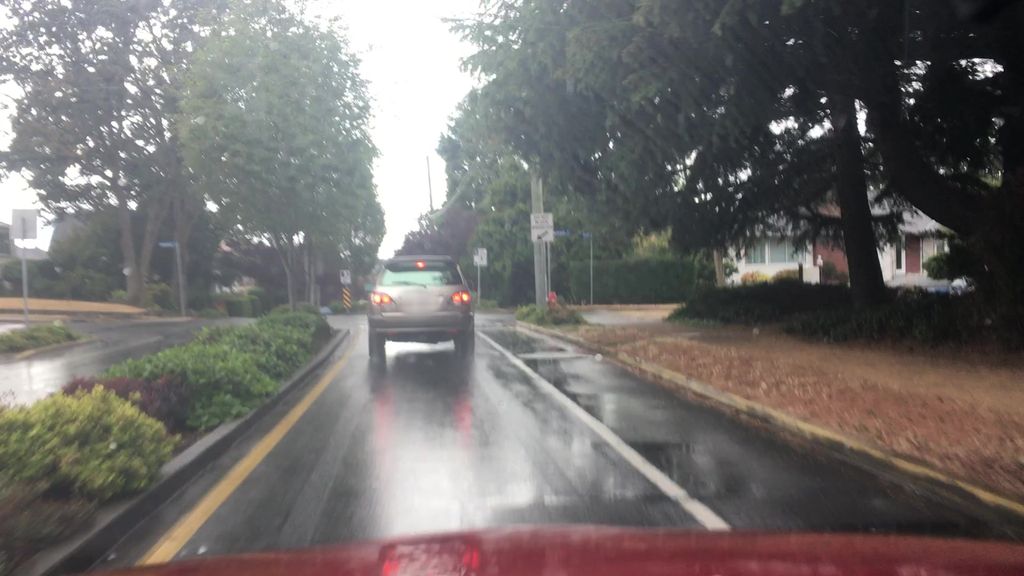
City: victoria